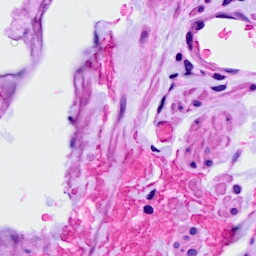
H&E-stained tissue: Ovarian